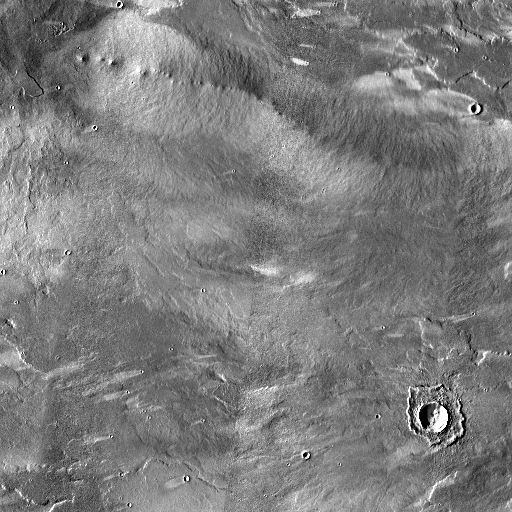
Crater classes present: Background, Other, Layered